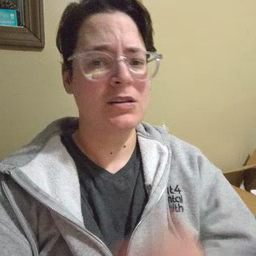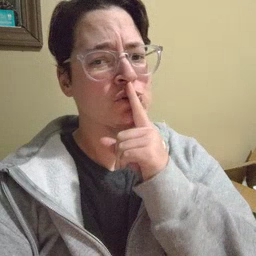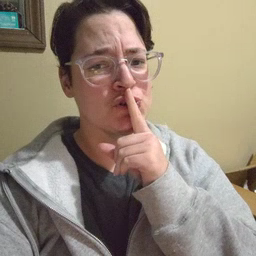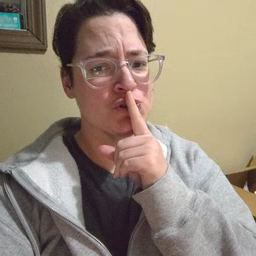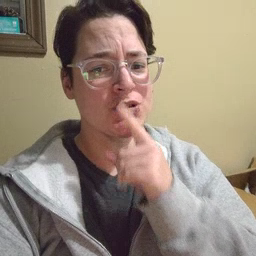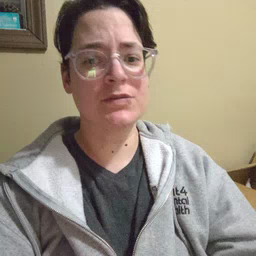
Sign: shhh